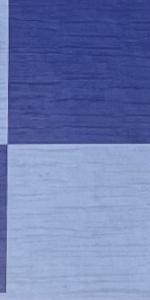
Label: Empty